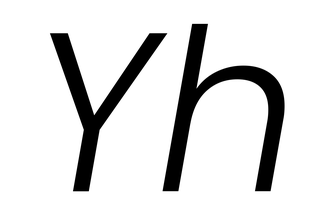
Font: Poppins-LightItalic